Interaction volume radius: 10 \u00c5
Interaction volume height: 10 \u00c5
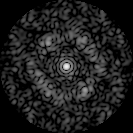
Disorder parameter: 0.7152